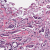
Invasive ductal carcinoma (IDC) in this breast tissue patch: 1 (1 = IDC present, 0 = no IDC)